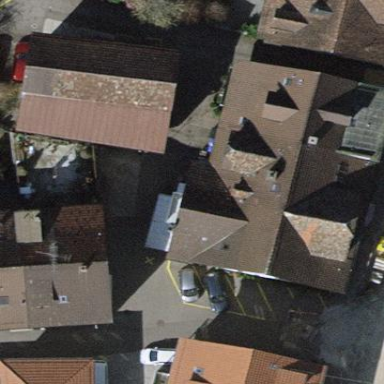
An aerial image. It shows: Gabled building.